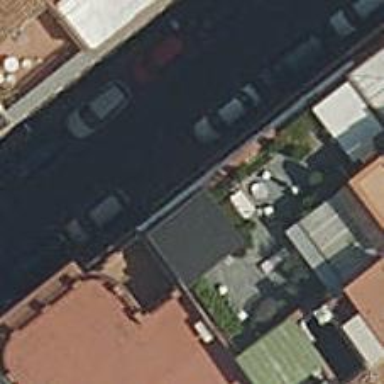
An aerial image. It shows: Car repair shop.